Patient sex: M
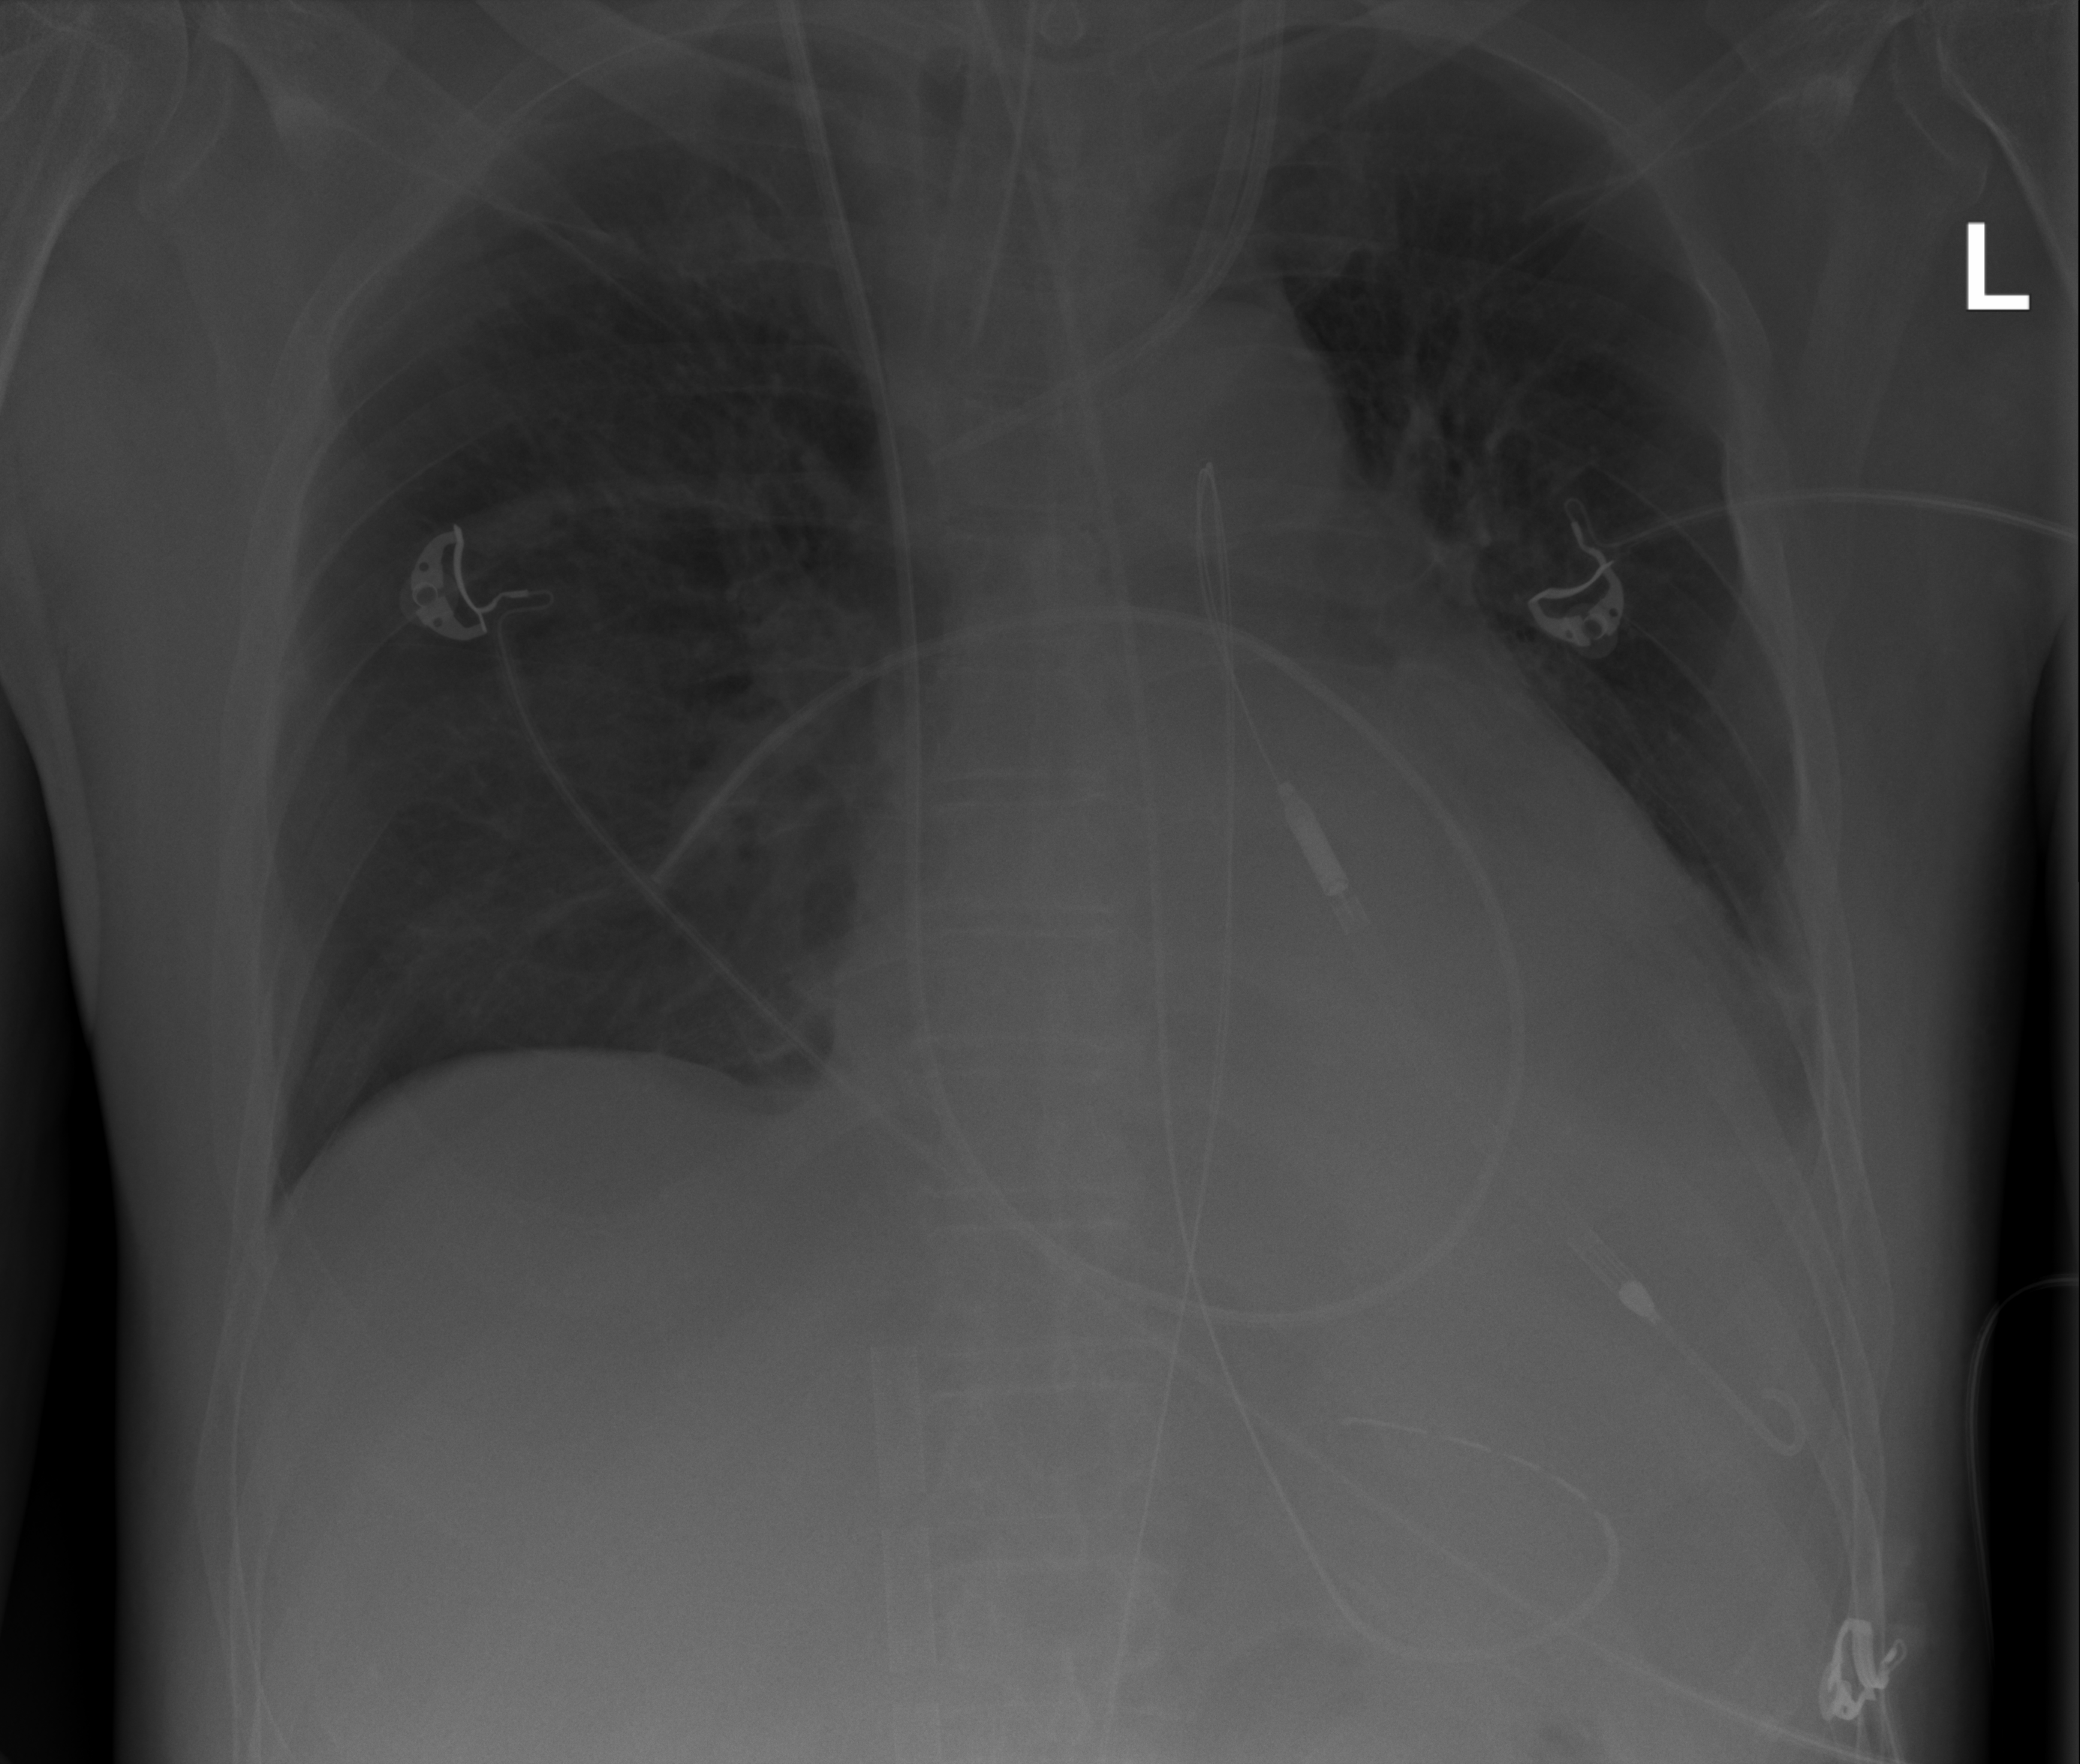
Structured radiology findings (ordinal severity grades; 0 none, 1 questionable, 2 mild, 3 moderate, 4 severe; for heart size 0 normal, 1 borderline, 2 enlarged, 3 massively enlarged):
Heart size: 1
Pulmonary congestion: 0
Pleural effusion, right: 0
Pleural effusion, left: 2
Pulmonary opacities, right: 0
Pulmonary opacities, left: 0
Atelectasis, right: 2
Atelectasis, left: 2